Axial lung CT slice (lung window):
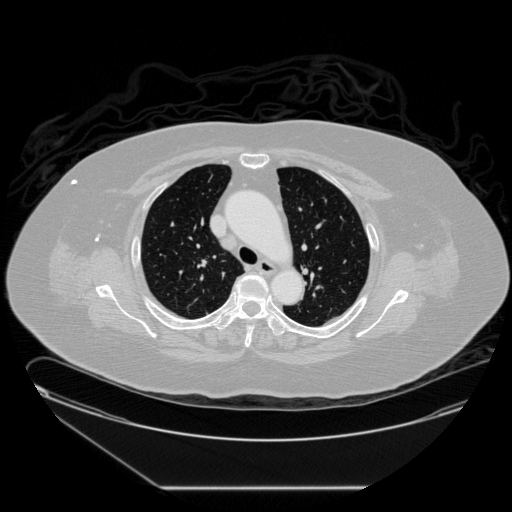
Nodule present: no